Question: Does anybody knows if the TFS 2010 Warehouse database (the one supposed to be used for reporting) keeps any information about the checkin comments for a changeset?
I can see the information via the TFS Explorer, like this

But if I try to extract the same information from the Warehouse database, also selecting every data from the changeset and code churn tables, I'm not able to find it (I've also tried to open every single database table!)
'''
select * from FactWorkItemChangeset fwics
join DimChangeset dcs on fwics.ChangesetSK=dcs.ChangesetSK
where dcs.ChangesetID = 145640
'''
Thanks in advance.
Regards
Massimo
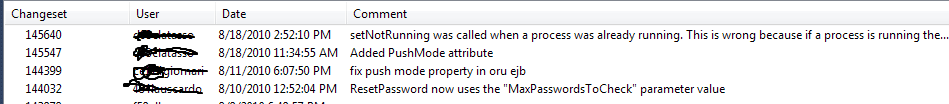
Answer: The field in Tfs_Warehouse.dbo.DimChangeset has the comment, albeit concatenated with the change set number. Your query does return the field.